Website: bh-photo
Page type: stored-credit-cards
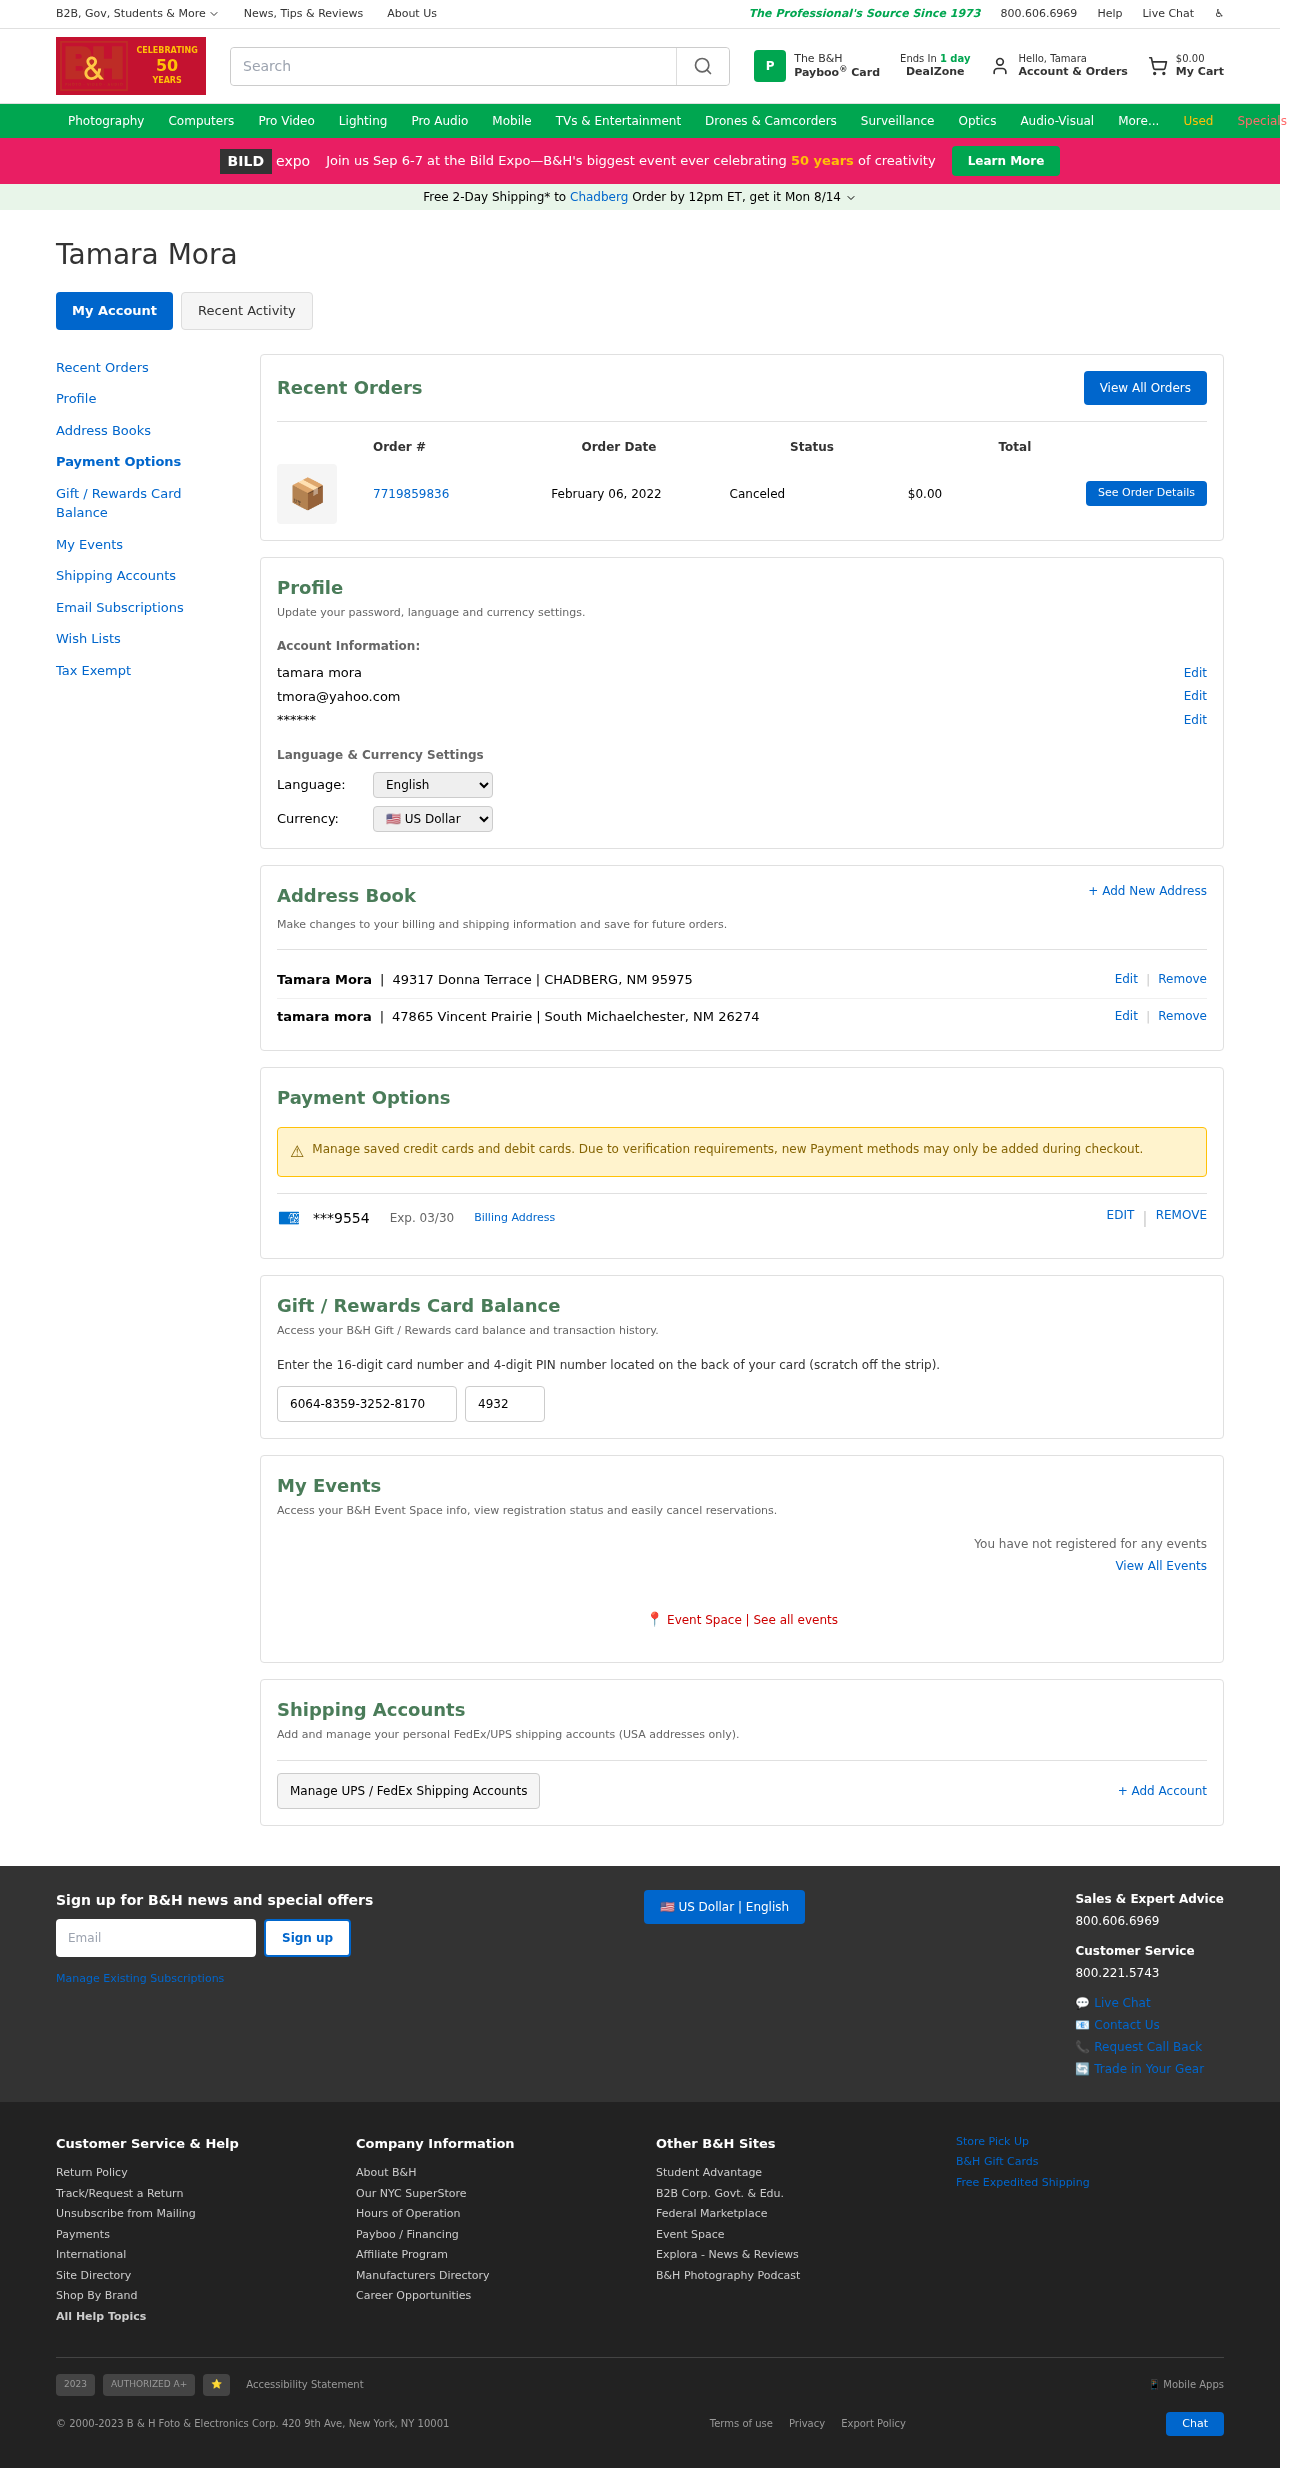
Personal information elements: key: PII_CARD_EXPIRY
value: Exp. 03/30
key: PII_CARD_LAST4
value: ***9554
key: PII_CITY
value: Chadberg
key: PII_EMAIL
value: tmora@yahoo.com
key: PII_FIRSTNAME
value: Tamara
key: PII_FULLNAME
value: tamara mora
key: PII_FULLNAME
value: Tamara Mora
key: PII_LOCATION1_CITY_STATE_ZIP
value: South Michaelchester, NM 26274
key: PII_LOCATION1_STREET
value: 47865 Vincent Prairie
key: PII_STREET
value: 49317 Donna Terrace
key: PII_CITY_STATE_ZIP
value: CHADBERG, NM 95975
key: PII_GIFT_CODE
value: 6064-8359-3252-8170
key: PII_GIFT_PIN
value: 4932
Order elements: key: ORDER_SUBTOTAL
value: $0.00
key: ORDER_ID
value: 7719859836
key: ORDER_DATE
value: February 06, 2022
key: ORDER_TOTAL
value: $0.00
Search elements: key: HEADER_SEARCH
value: Search